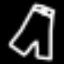
Label: pants